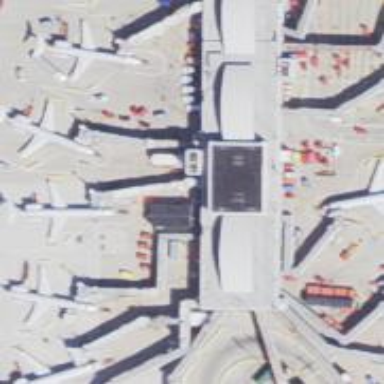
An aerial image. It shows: Airport gate.